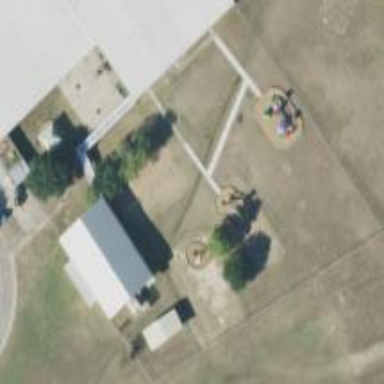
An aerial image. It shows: Playground area for leisure land.